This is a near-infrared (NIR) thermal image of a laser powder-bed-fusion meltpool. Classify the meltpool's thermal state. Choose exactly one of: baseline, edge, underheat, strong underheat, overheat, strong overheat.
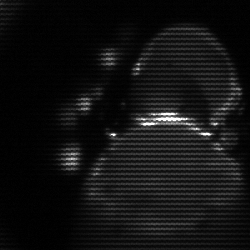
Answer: edge